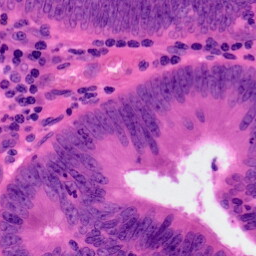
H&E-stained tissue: Colon